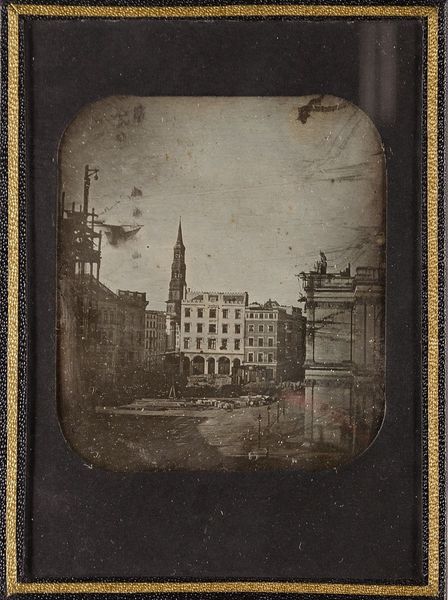
Titel: Der Adolphsplatz in Hamburg zur Zeit des Wiederaufbaus nach dem Brand von 1842, um 1847
Künstler: Hermann Biow
Standort: Hamburg
Institution: Museum für Kunst und Gewerbe Hamburg
Schlagwörter: stadt, kirche, ort, dorf, foto, fotografie, photographie, stadtansicht, photo, profanarchitektur, architekturfotografie, aussenbau, lichtbild, daguerreotypie, historische, alte stadtansicht, architekturphotographie, bildwerke, angewandte und bildende kunst, hessische systematik, alte ansicht, gebäude, örtlichkeit, straße, stätte, straßen, plätze, bautätigkeiten, adolphsplatz